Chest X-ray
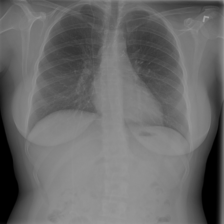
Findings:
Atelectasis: negative
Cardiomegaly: negative
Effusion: negative
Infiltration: positive
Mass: negative
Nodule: negative
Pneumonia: negative
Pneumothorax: negative
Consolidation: negative
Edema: negative
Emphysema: negative
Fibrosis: negative
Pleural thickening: negative
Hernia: negative